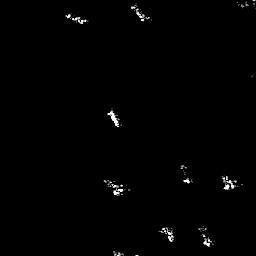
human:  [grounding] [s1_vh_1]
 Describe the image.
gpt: In the satellite image, there is  <ref>1 small ship </ref> <box>[[40, 42, 47, 49, 0]]</box> located at center,  <ref>1 small ship </ref> <box>[[24, 3, 33, 9, 0]]</box> located at top left,  <ref>1 small ship </ref> <box>[[50, 1, 58, 8, 0]]</box> located at top,  <ref>2 small ship </ref> <box>[[39, 69, 48, 76, 0], [61, 86, 67, 95, 0]]</box> located at bottom,  <ref>1 small ship </ref> <box>[[69, 63, 75, 72, 0]]</box> located at right,  <ref>2 small ship </ref> <box>[[84, 67, 92, 74, 0], [76, 87, 83, 96, 0]]</box> located at bottom right.